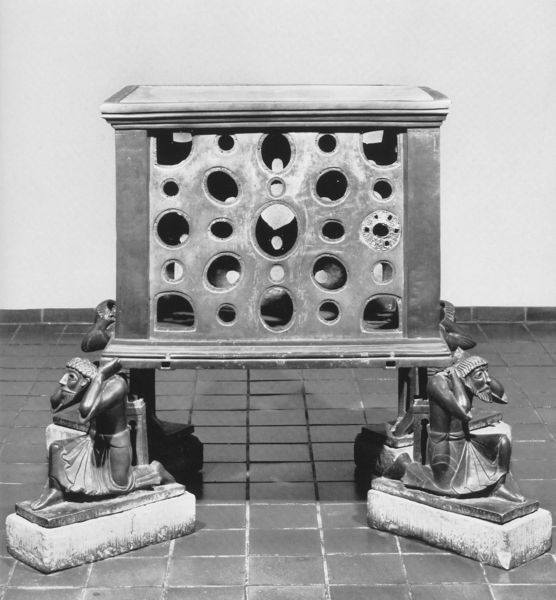
Titel: Crodo-Altar
Institution: Goslar, Städtisches Museum
Schlagwörter: menschen, männer, raum, stützen, muster, bart, sockel, steine, tragen, kirche, boden, haare, edelsteine, locken, schultern, oval, füße, figuren, metall, bronze, foto, fotografie, truhe, eckig, orient, fliesen, schwarzweiß, knien, kiste, löcher, altar, öffnung, skulpturen, kanzel, kniend, mittelalter, viereckig, guss, träger, schrein, sklaven, kubus, lochmuster, trägerfiguren, aussparungen, goslar, ovale löcher, drogoaltar, drogo, paradiesflüsse